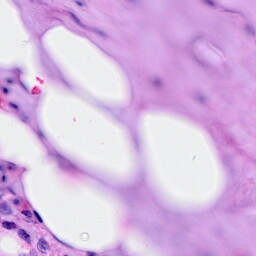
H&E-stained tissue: Breast